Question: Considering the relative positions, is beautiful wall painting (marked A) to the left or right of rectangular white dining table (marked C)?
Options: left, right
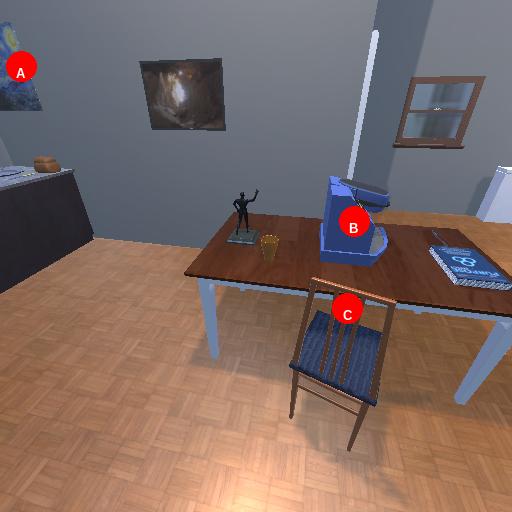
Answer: left